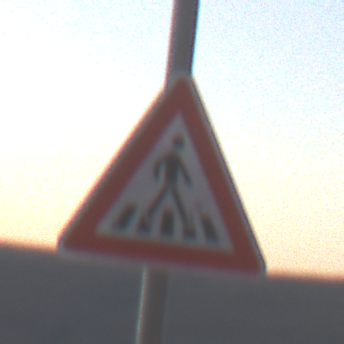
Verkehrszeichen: FussgaengerueberwegLinks
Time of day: SunriseSunset
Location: Outdoor (RoadRail)
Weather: PartlyCloudy
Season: NotSpecified
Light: Natural